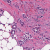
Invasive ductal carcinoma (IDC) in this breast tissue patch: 1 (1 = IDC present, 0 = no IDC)